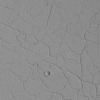
Atmospheric dust classification: not_dusty